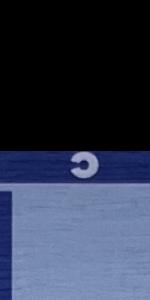
Label: Empty